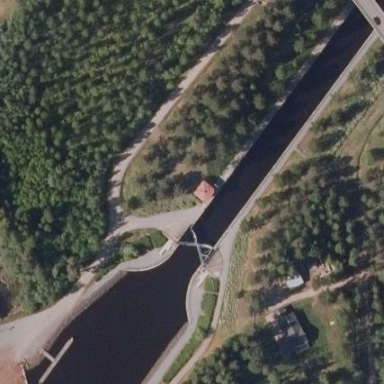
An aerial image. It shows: Canal with water flowing through it.